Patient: sex M, age 64
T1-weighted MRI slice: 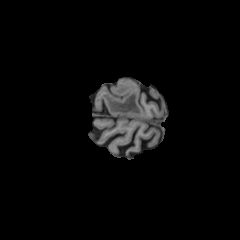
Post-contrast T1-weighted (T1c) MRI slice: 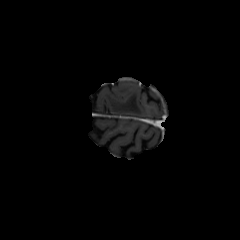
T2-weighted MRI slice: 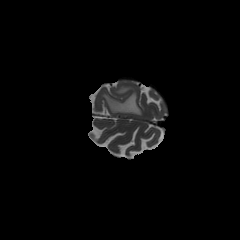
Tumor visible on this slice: yes
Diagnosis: Glioblastoma, IDH-wildtype
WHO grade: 4